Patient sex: M
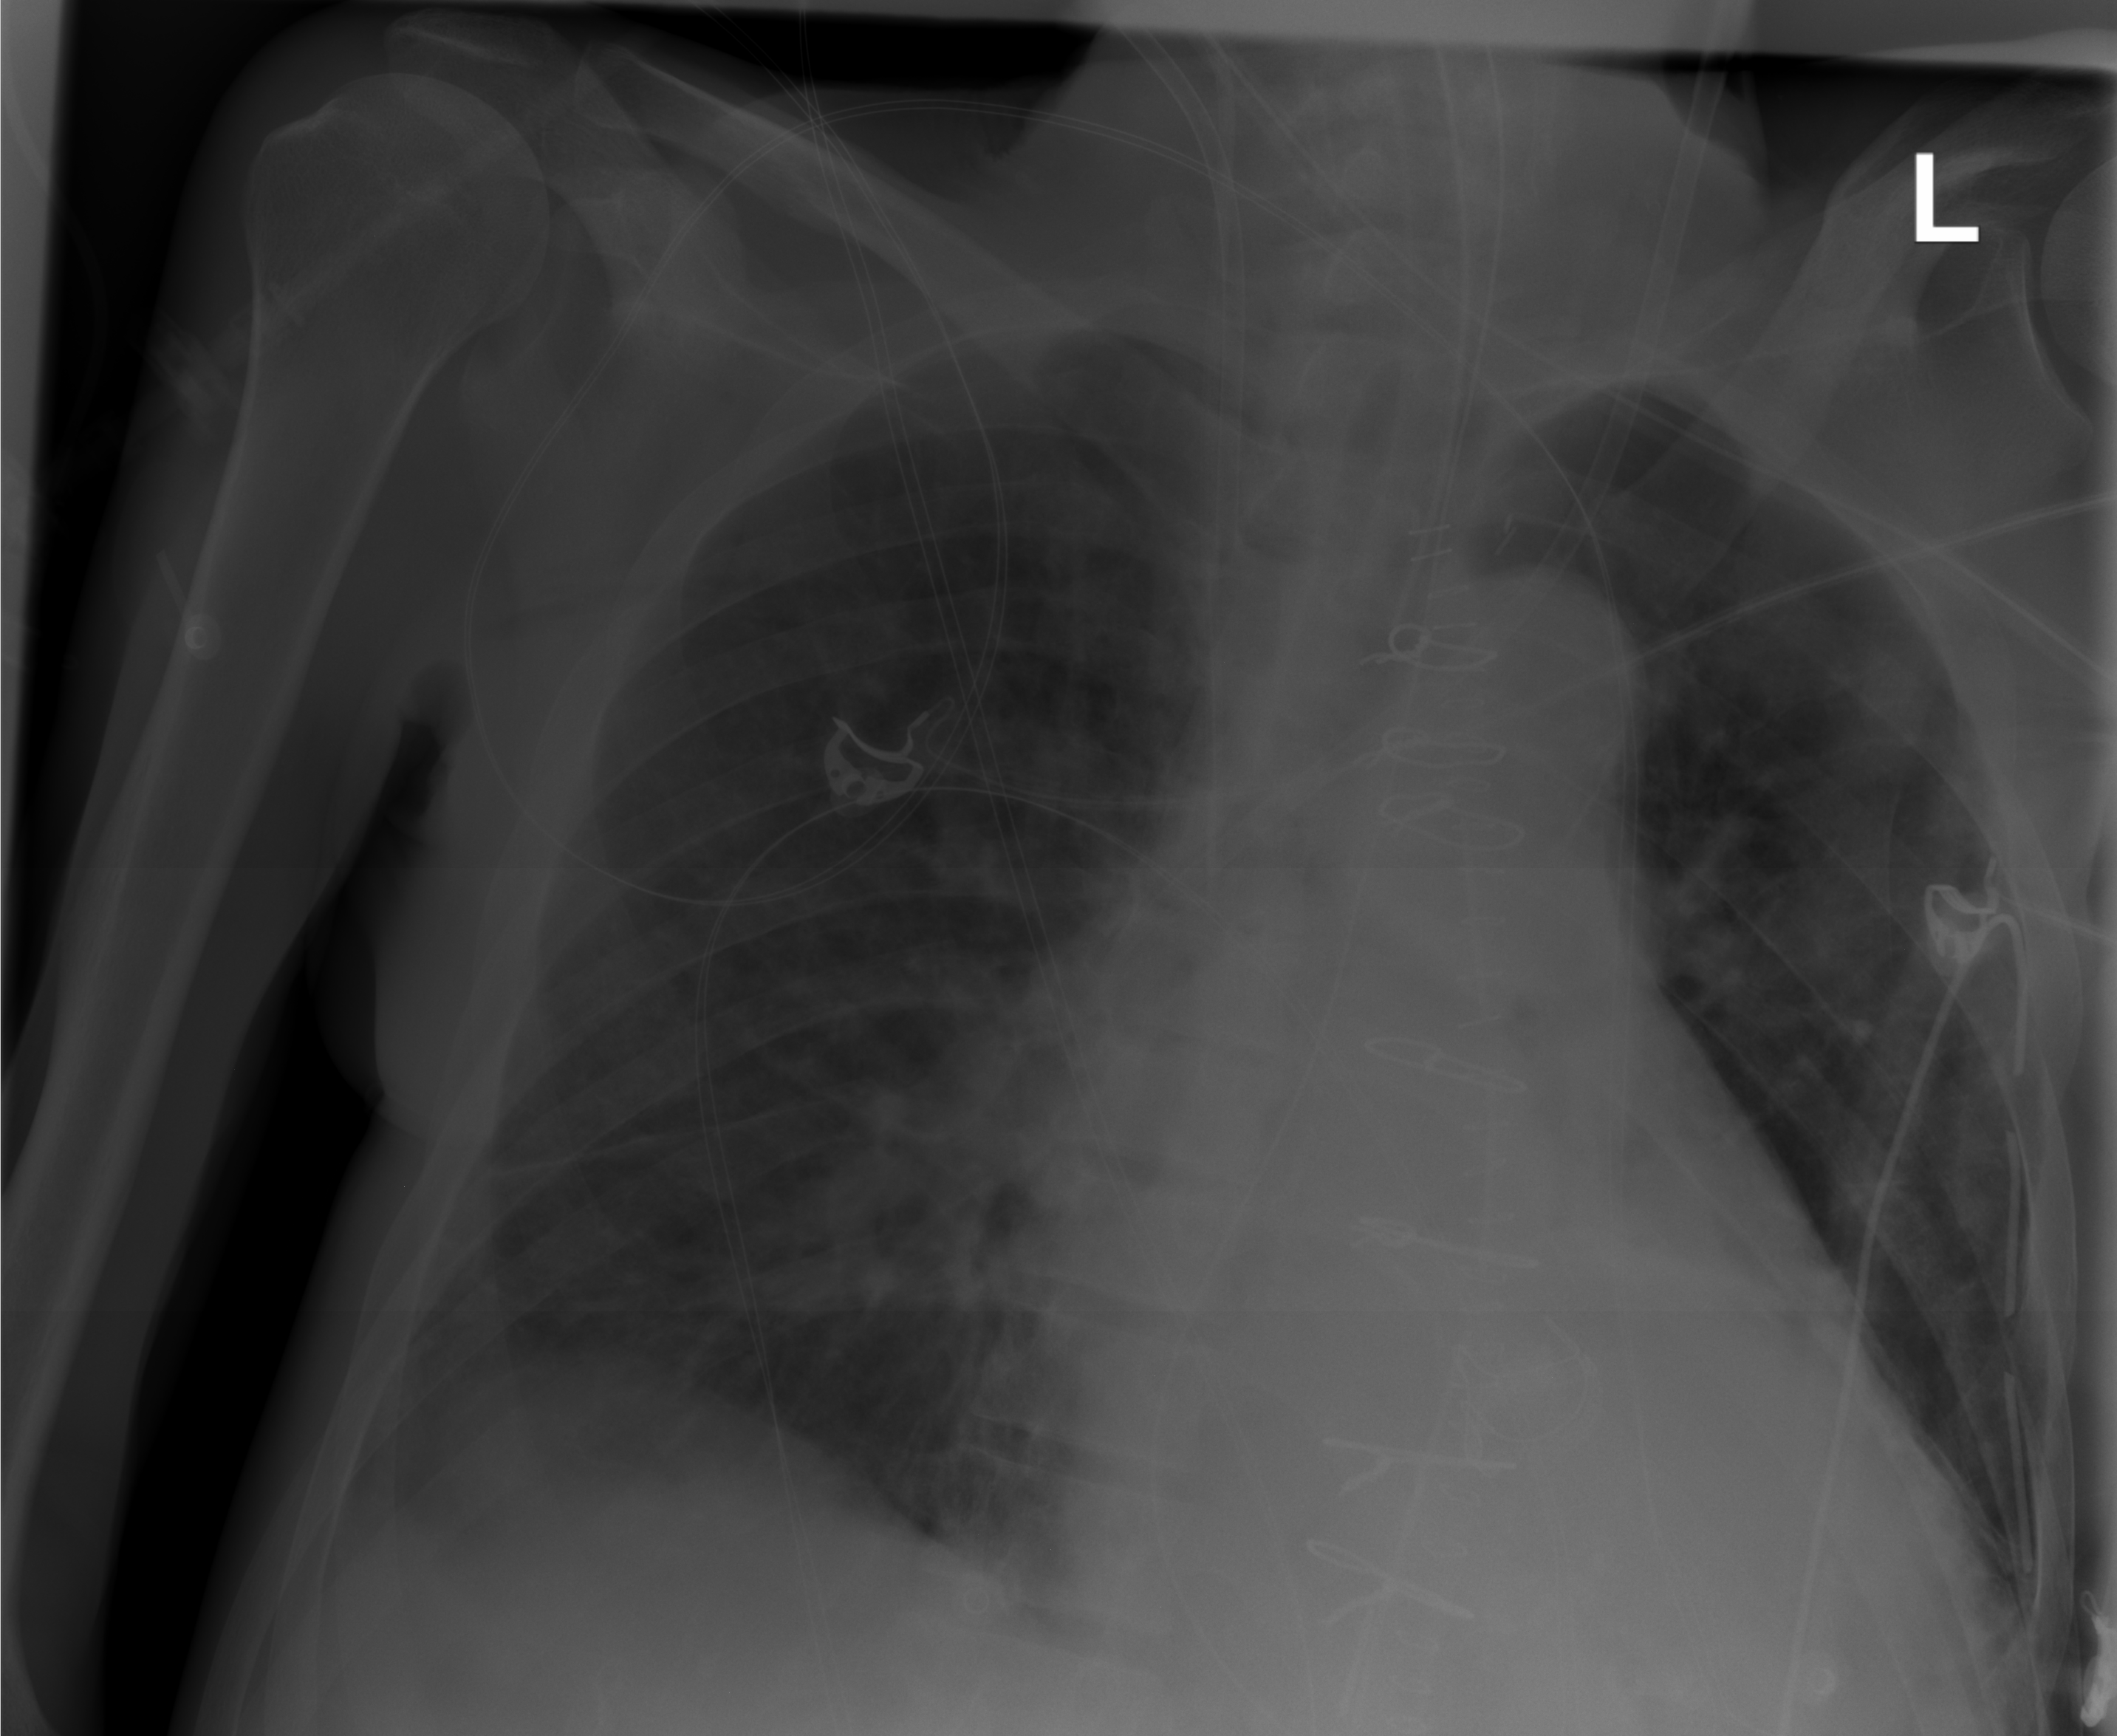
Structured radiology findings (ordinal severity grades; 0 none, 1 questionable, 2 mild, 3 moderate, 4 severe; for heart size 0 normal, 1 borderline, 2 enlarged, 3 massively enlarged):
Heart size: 2
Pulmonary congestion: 2
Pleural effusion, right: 0
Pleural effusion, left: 0
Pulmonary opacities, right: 0
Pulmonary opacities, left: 0
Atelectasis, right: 0
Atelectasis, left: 0